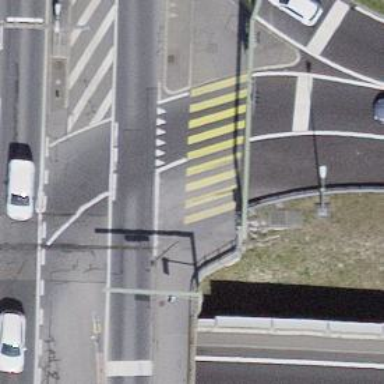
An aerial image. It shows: Zebra crossing on footway.